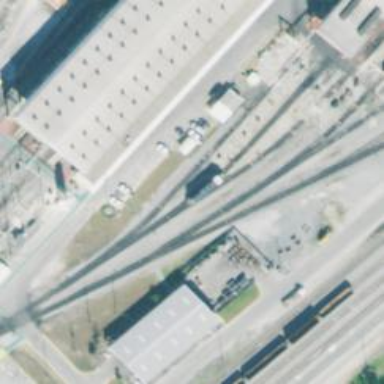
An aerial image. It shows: Railway yard.